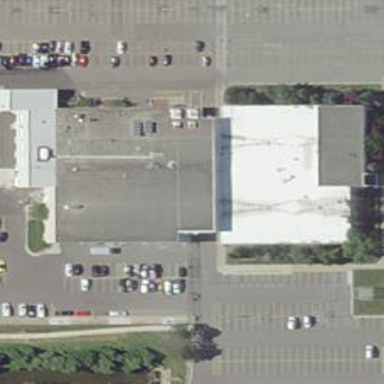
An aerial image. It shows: Commercial building.